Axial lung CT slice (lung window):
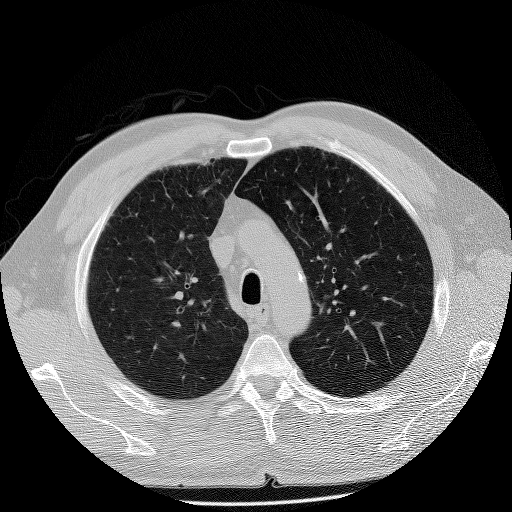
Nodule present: no